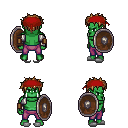
a pixel art fantasy rpg character, male body template, orc, green skin, steel arm armor, magenta pants, blonde bedhead hairstyle, red bandana, leather bracers, white slippers, shield, four views (front, back, left, right), 2x2 character sprite sheet, small pixel art, hard edges, no anti-aliasing